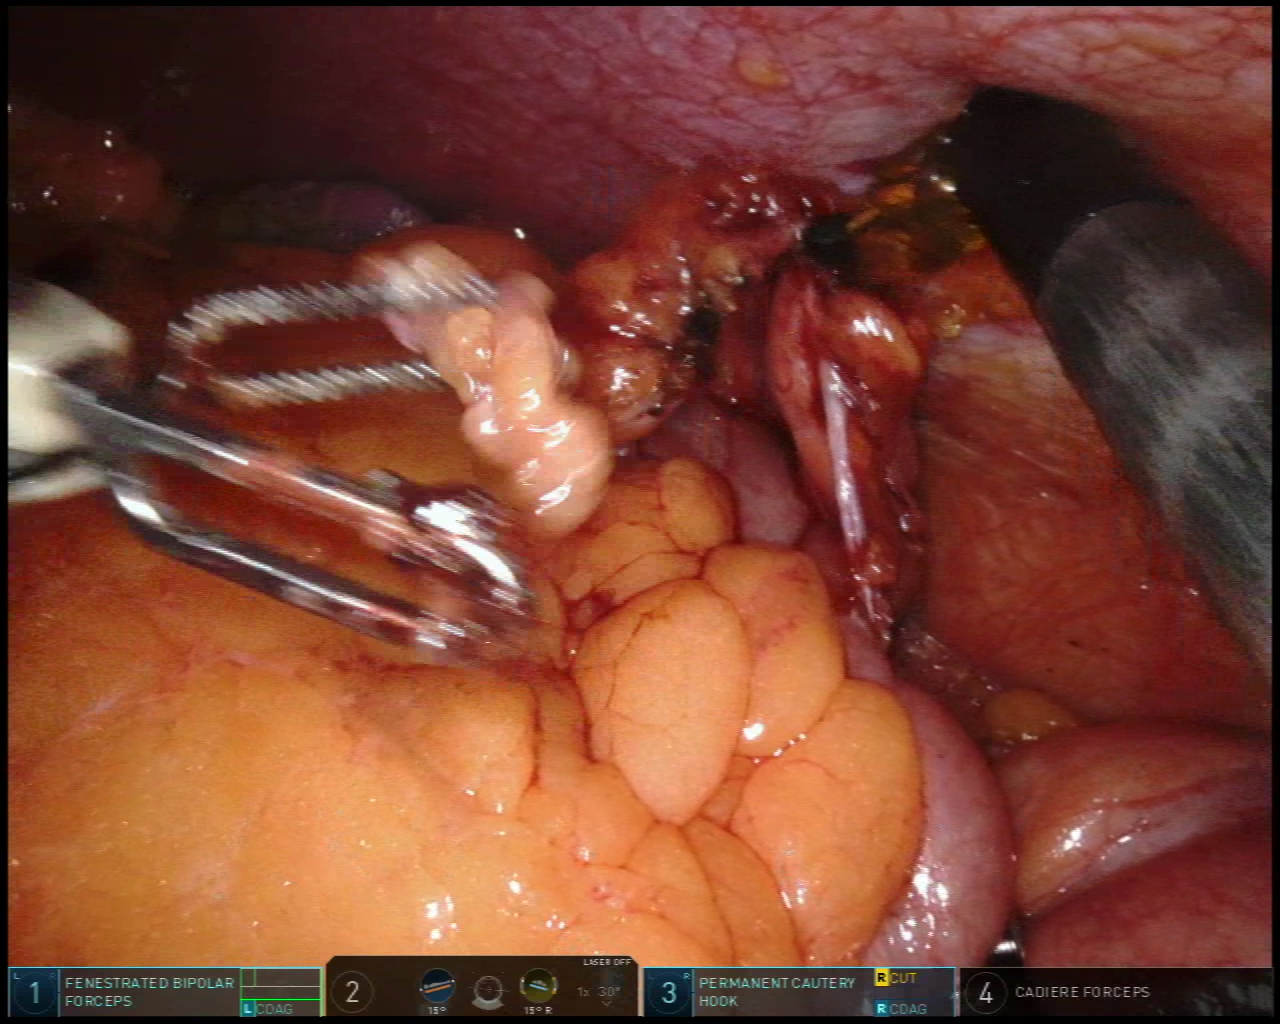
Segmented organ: spleen
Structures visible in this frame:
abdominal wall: yes
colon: yes
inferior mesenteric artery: no
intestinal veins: no
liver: no
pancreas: no
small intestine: no
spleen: yes
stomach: no
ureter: no
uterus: no
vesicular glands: no